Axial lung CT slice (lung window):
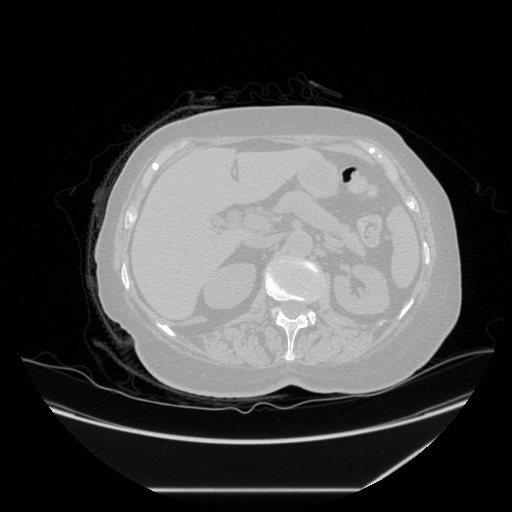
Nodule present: no